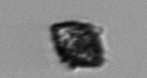
Label: Kryptoperidinium_triquetrum